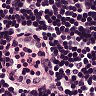
Metastatic tissue present: no